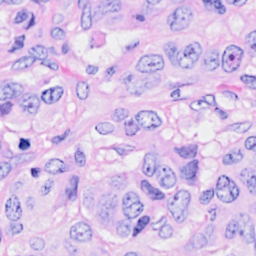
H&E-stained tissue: Breast